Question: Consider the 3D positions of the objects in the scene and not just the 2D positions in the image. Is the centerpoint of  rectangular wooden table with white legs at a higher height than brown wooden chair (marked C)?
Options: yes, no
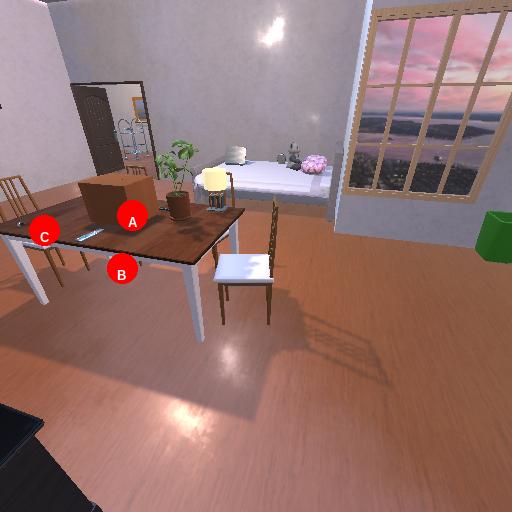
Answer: yes